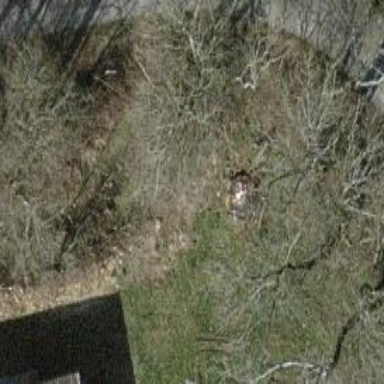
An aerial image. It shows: Single tag "natural: tree."